Question: I have a simple 'dataframe' as follows:
'''
Condition State Value
0 A AM 0.775651
1 B XP 0.700265
2 A HML 0.688315
3 A RMSML 0.666956
4 B XAD 0.636014
5 C VAP 0.542897
6 C RMSML 0.486664
7 B XMA 0.482742
8 D VCD 0.469553
'''
Now I would like to have a with each value, and same color for each state if Condition is the same. I tried the following python code:
'''
Data_Control = pd.ExcelFile('Bar_plot_example.xlsx')
df_Control= Data_Control.parse('Sheet2')# my dataframe
s = pd.Series(df_Control.iloc[:,2].values, index=df_Control.iloc[:,1])
colors = {'A': 'r', 'B': 'b', 'C': 'g', 'D':'k'}
s.plot(kind='barh', color=[colors[i] for i in df_Control['Condition']])
plt.legend()
'''
But I am not able to get legend correctly for each condition. I am getting the following plot.

So how should I get correct legend for each condition? Any help is highly appreciated, Thanks.
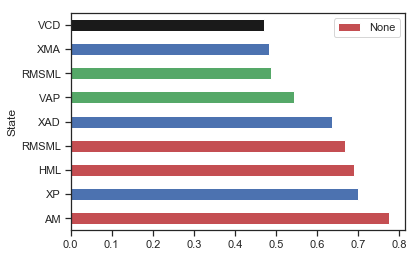
Answer: You can create the handles and labels for the legend directly from the data:
'''
labels = df['Condition'].unique()
handles = [plt.Rectangle((0,0),1,1, color=colors[l]) for l in labels]
plt.legend(handles, labels, title="Conditions")
'''
Complete example:
'''
u = """ Condition State Value
0 A AM 0.775651
1 B XP 0.700265
2 A HML 0.688315
3 A RMSML 0.666956
4 B XAD 0.636014
5 C VAP 0.542897
6 C RMSML 0.486664
7 B XMA 0.482742
8 D VCD 0.469553"""
import io
import pandas as pd
import matplotlib.pyplot as plt
df = pd.read_csv(io.StringIO(u),sep="\s+" )
s = pd.Series(df.iloc[:,2].values, index=df.iloc[:,1])
colors = {'A': 'r', 'B': 'b', 'C': 'g', 'D':'k'}
s.plot(kind='barh', color=[colors[i] for i in df['Condition']])
labels = df['Condition'].unique()
handles = [plt.Rectangle((0,0),1,1, color=colors[l]) for l in labels]
plt.legend(handles, labels, title="Conditions")
plt.show()
'''
<URL>